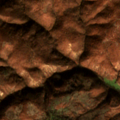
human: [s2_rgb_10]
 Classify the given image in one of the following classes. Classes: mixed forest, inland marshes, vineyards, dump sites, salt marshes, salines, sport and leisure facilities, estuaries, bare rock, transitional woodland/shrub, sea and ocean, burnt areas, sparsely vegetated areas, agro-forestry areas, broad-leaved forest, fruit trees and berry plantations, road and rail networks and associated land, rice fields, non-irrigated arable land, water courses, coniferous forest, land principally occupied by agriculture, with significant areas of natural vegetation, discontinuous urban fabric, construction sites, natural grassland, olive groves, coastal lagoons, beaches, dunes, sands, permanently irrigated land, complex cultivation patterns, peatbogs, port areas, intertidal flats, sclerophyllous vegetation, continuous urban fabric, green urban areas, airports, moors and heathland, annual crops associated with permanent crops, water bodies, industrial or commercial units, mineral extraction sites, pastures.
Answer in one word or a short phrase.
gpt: pastures, broad-leaved forest, natural grassland